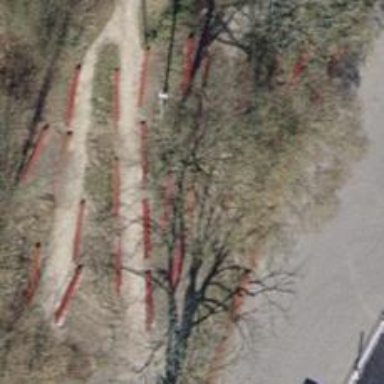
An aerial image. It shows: Red bench.